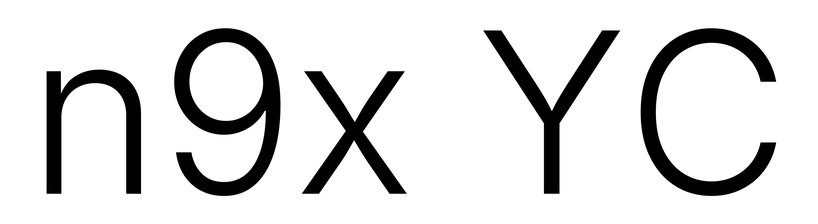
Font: Inter_Light